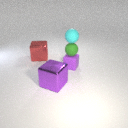
large red metal cube behind large purple metal cube